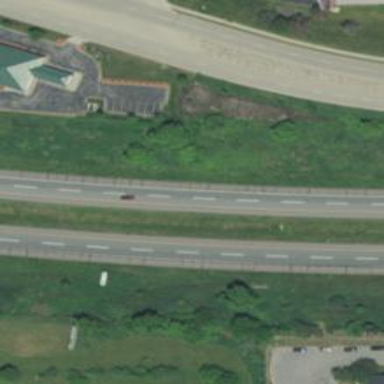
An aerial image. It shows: Motorway.